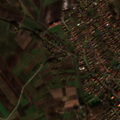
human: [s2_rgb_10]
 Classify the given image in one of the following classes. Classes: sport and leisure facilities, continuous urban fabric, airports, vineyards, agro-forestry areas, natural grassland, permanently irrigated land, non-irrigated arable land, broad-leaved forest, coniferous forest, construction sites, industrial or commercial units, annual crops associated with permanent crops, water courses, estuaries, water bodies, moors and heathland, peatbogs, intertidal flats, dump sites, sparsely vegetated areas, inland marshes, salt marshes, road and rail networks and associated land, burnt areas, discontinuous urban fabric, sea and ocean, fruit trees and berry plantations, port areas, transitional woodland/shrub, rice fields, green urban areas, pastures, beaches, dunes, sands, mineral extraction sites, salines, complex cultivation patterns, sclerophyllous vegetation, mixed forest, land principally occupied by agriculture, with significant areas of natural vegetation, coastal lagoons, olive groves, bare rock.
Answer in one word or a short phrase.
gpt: discontinuous urban fabric, non-irrigated arable land, complex cultivation patterns, land principally occupied by agriculture, with significant areas of natural vegetation